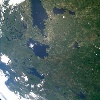
Label: land